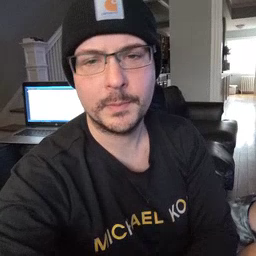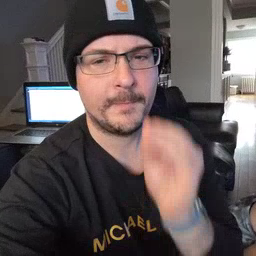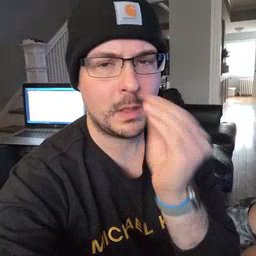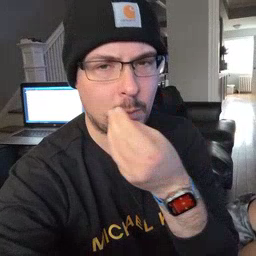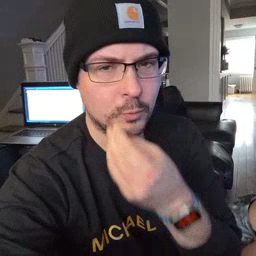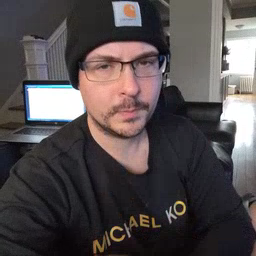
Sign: flower